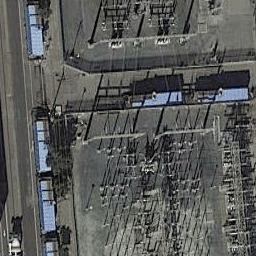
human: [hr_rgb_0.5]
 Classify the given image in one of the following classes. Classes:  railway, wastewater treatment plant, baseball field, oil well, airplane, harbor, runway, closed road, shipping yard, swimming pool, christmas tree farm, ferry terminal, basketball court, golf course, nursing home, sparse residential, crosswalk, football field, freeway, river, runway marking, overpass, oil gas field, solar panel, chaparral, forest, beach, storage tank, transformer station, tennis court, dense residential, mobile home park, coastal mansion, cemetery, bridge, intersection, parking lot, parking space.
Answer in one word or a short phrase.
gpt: transformer station